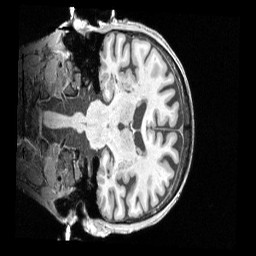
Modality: T1w
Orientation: coronal
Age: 71
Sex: male
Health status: healthy
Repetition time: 2.4 s
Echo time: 0.00222 s